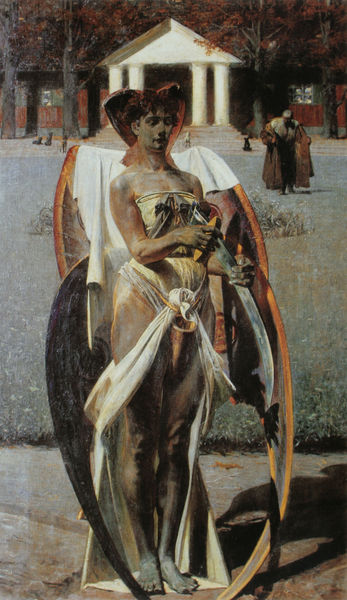
Titel: Thanatos I
Künstler: Jacek Malczewski
Standort: Warschau
Institution: Muzeum Narodowe
Schlagwörter: akt, baum, blau, dunkel, flügel, gemälde, mann, nackt, schatten, weiß, akte, bäume, gelb, grün, landschaft, menschen, ocker, abend, braun, brust, bunt, busen, frau, frisur, geschwungen, grau, hintergrund, hut, kleid, licht, mund, nase, orange, schwarz, stuhl, säule, säulen, vordergrund, dame, eis, gras, haus, hund, hunde, park, rasen, rot, schleier, tuch, weg, wiese, beige, hochformat, malerei, rock, symbolismus, alt, falten, gesicht, knoten, messer, mord, pelz, rahmen, schale, stehen, stein, bildnis, füllhorn, hände, porträt, öl, häuser, sonne, boden, figur, gewand, mantel, stehend, stoff, paar, schleifen, schultern, wald, oval, engel, garten, skulptur, statue, beine, taille, bein, brüste, farbig, füße, bogen, man, pflaster, moderne, abstrakt, giebel, allee, winter, blümchen, rand, figuren, treppe, treppen, jugendstil, kerze, metall, stufen, plastik, erotik, zehen, dekolleté, geschlossen, collage, bögen, griff, klinge, barfuss, schulterfrei, mond, scheren, fuss, form, kniee, sichel, asphalt, schwert, säbel, waffen, waffe, degen, allegorie, mythologie, femme fatale, dreiecksgiebel, portal, frauenfigur, schein, pelzmantel, buchen, silbern, expressiv, amazone, zentral, begegnung, schwingen, reif, korsett, platten, tempel, pavillon, spaziergänger, pavillion, köcher, hinergrund, sense, monster, fledermaus, rondell, temepl, rasenfläche, büchse, schärfen, wetzstein, gäser, säilen, racheengel, tschechisch, fas, helding, jeanne darc, jugdenstil, minkewitsch, minkjewitz, pre raphaelite, tschechei, vier flügel, pandora, nesser, wetzen